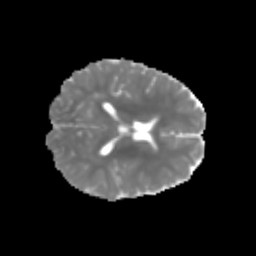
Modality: MD
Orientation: axial
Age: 6
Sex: male
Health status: healthy